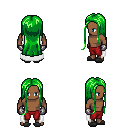
a pixel art fantasy rpg character, male body template, human, dark skin, white cape, red pants, green extra-long hairstyle, metal gloves, gray slippers, four views (front, back, left, right), 2x2 character sprite sheet, small pixel art, hard edges, no anti-aliasing